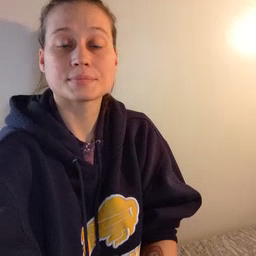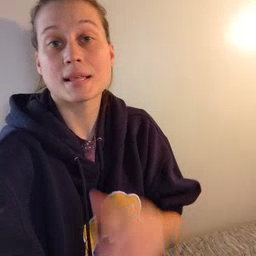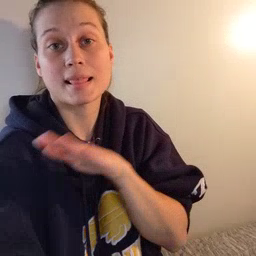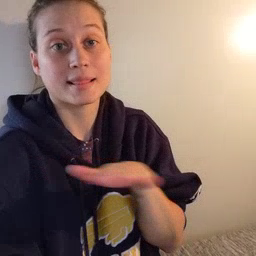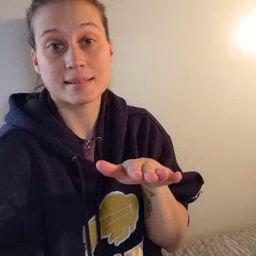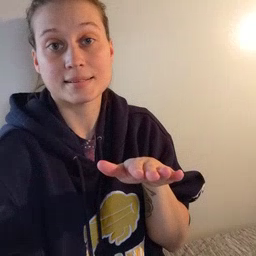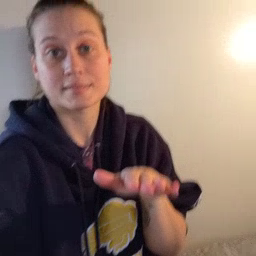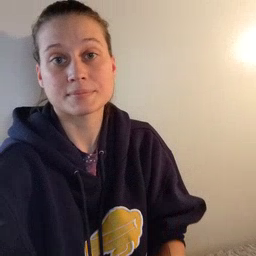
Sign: clean